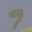
Label: 9